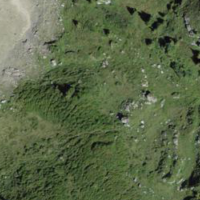
EUNIS habitat code: 26
Species observed at this site:
Rana temporaria